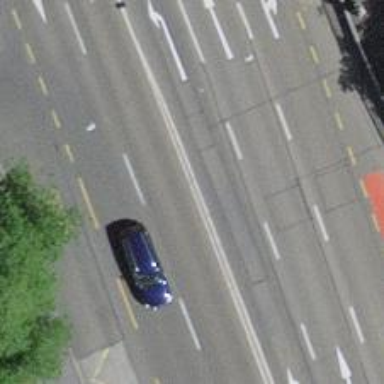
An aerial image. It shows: Secondary road with asphalt surface.